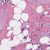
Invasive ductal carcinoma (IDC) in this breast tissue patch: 1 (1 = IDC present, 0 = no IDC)